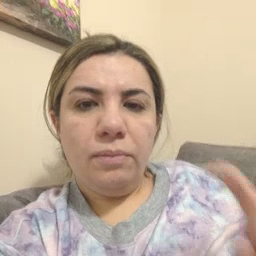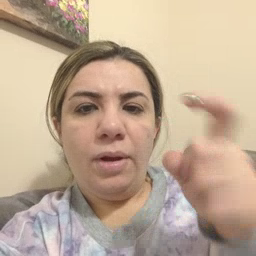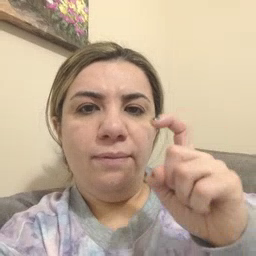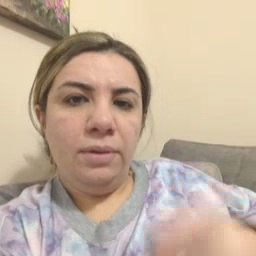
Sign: gift